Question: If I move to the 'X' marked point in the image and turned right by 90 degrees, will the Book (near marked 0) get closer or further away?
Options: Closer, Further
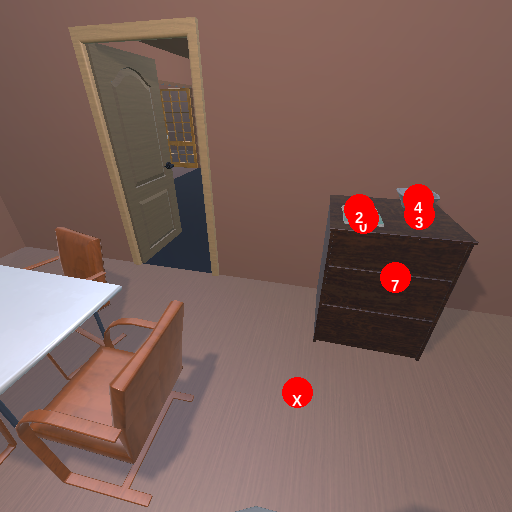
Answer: Closer